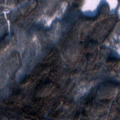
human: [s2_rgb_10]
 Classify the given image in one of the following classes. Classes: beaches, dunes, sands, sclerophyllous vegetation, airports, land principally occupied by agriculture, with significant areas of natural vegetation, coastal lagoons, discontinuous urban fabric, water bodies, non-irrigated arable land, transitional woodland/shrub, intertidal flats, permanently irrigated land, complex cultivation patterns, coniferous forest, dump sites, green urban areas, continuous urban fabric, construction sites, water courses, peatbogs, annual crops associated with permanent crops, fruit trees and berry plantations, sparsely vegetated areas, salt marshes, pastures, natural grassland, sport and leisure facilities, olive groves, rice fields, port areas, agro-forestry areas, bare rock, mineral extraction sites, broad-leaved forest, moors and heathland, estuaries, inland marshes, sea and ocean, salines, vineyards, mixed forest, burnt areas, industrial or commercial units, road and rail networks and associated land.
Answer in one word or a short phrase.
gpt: coniferous forest, mixed forest, transitional woodland/shrub